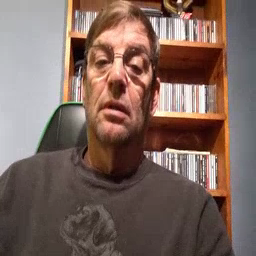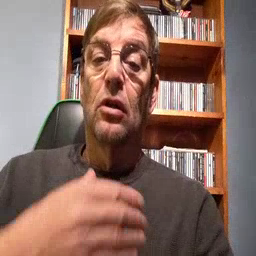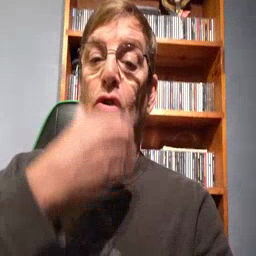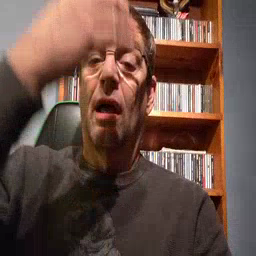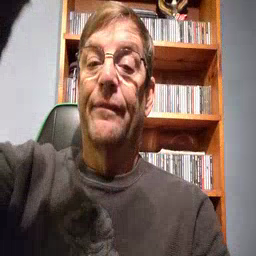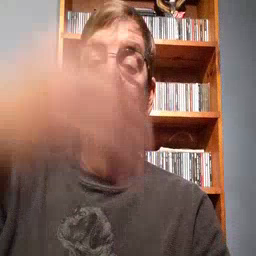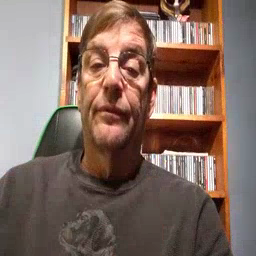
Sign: giraffe